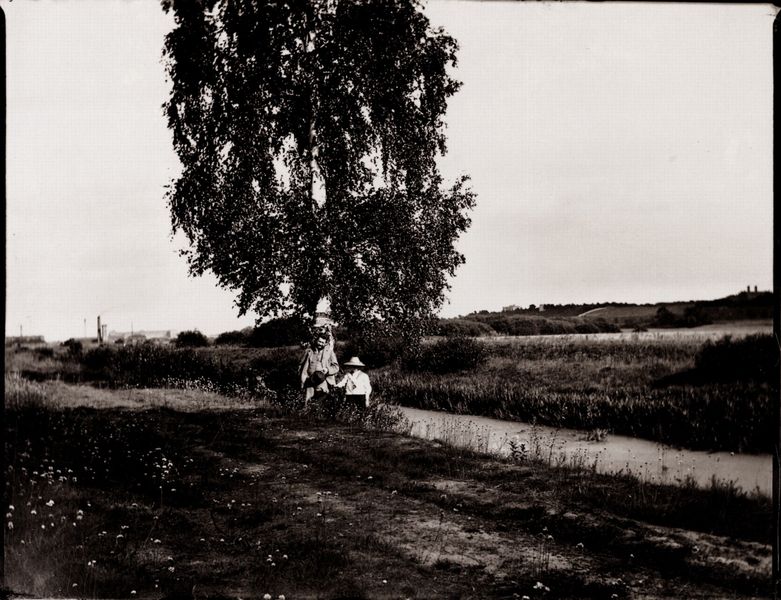
Titel: Heinrich Zille mit Sohn Walter
Künstler: Heinrich Zille
Schlagwörter: baum, berg, blätter, himmel, laub, mann, schatten, wasser, weiß, bäume, fluss, landschaft, menschen, mädchen, sitzen, stadt, ufer, blumen, braun, frau, grau, hut, hüte, licht, männer, schwarz, straße, blüte, gras, hund, weg, wiese, hemd, mütze, stehen, bach, birke, ebene, feld, felder, flusslauf, gräser, horizont, häuser, hügel, natur, schilf, weite, busch, büsche, gebüsch, kanal, qualm, wege, familie, kind, mutter, paar, personen, vater, pflanzen, kinder, schornstein, kopfbedeckung, ort, acker, furchen, kette, vegetation, wolkenlos, blümchen, fabrik, industrie, strohhut, foto, fotografie, photographie, asien, schwarz-weiss, tasche, photo, diagonal, moor, geäst, grad, graben, tornister, grautöne, foro, gebüsche, pfalnzen, lehmboden, goldener schnitt, tropenhelm, wollgras